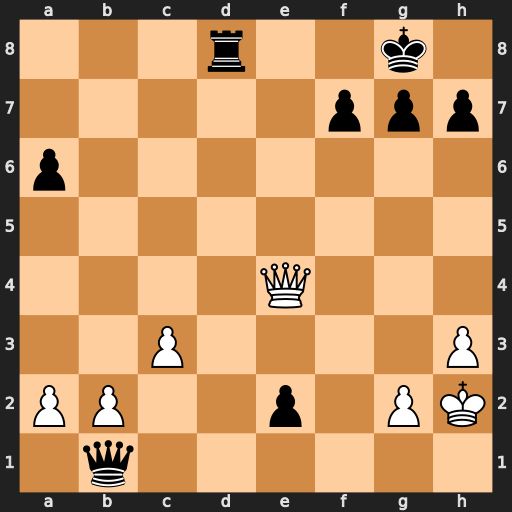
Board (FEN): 3r2k1/5ppp/p7/8/4Q3/2P4P/PP2p1PK/1q6
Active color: w
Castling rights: -
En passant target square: -
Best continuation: Qxb1 Re8 Qe1